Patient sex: M
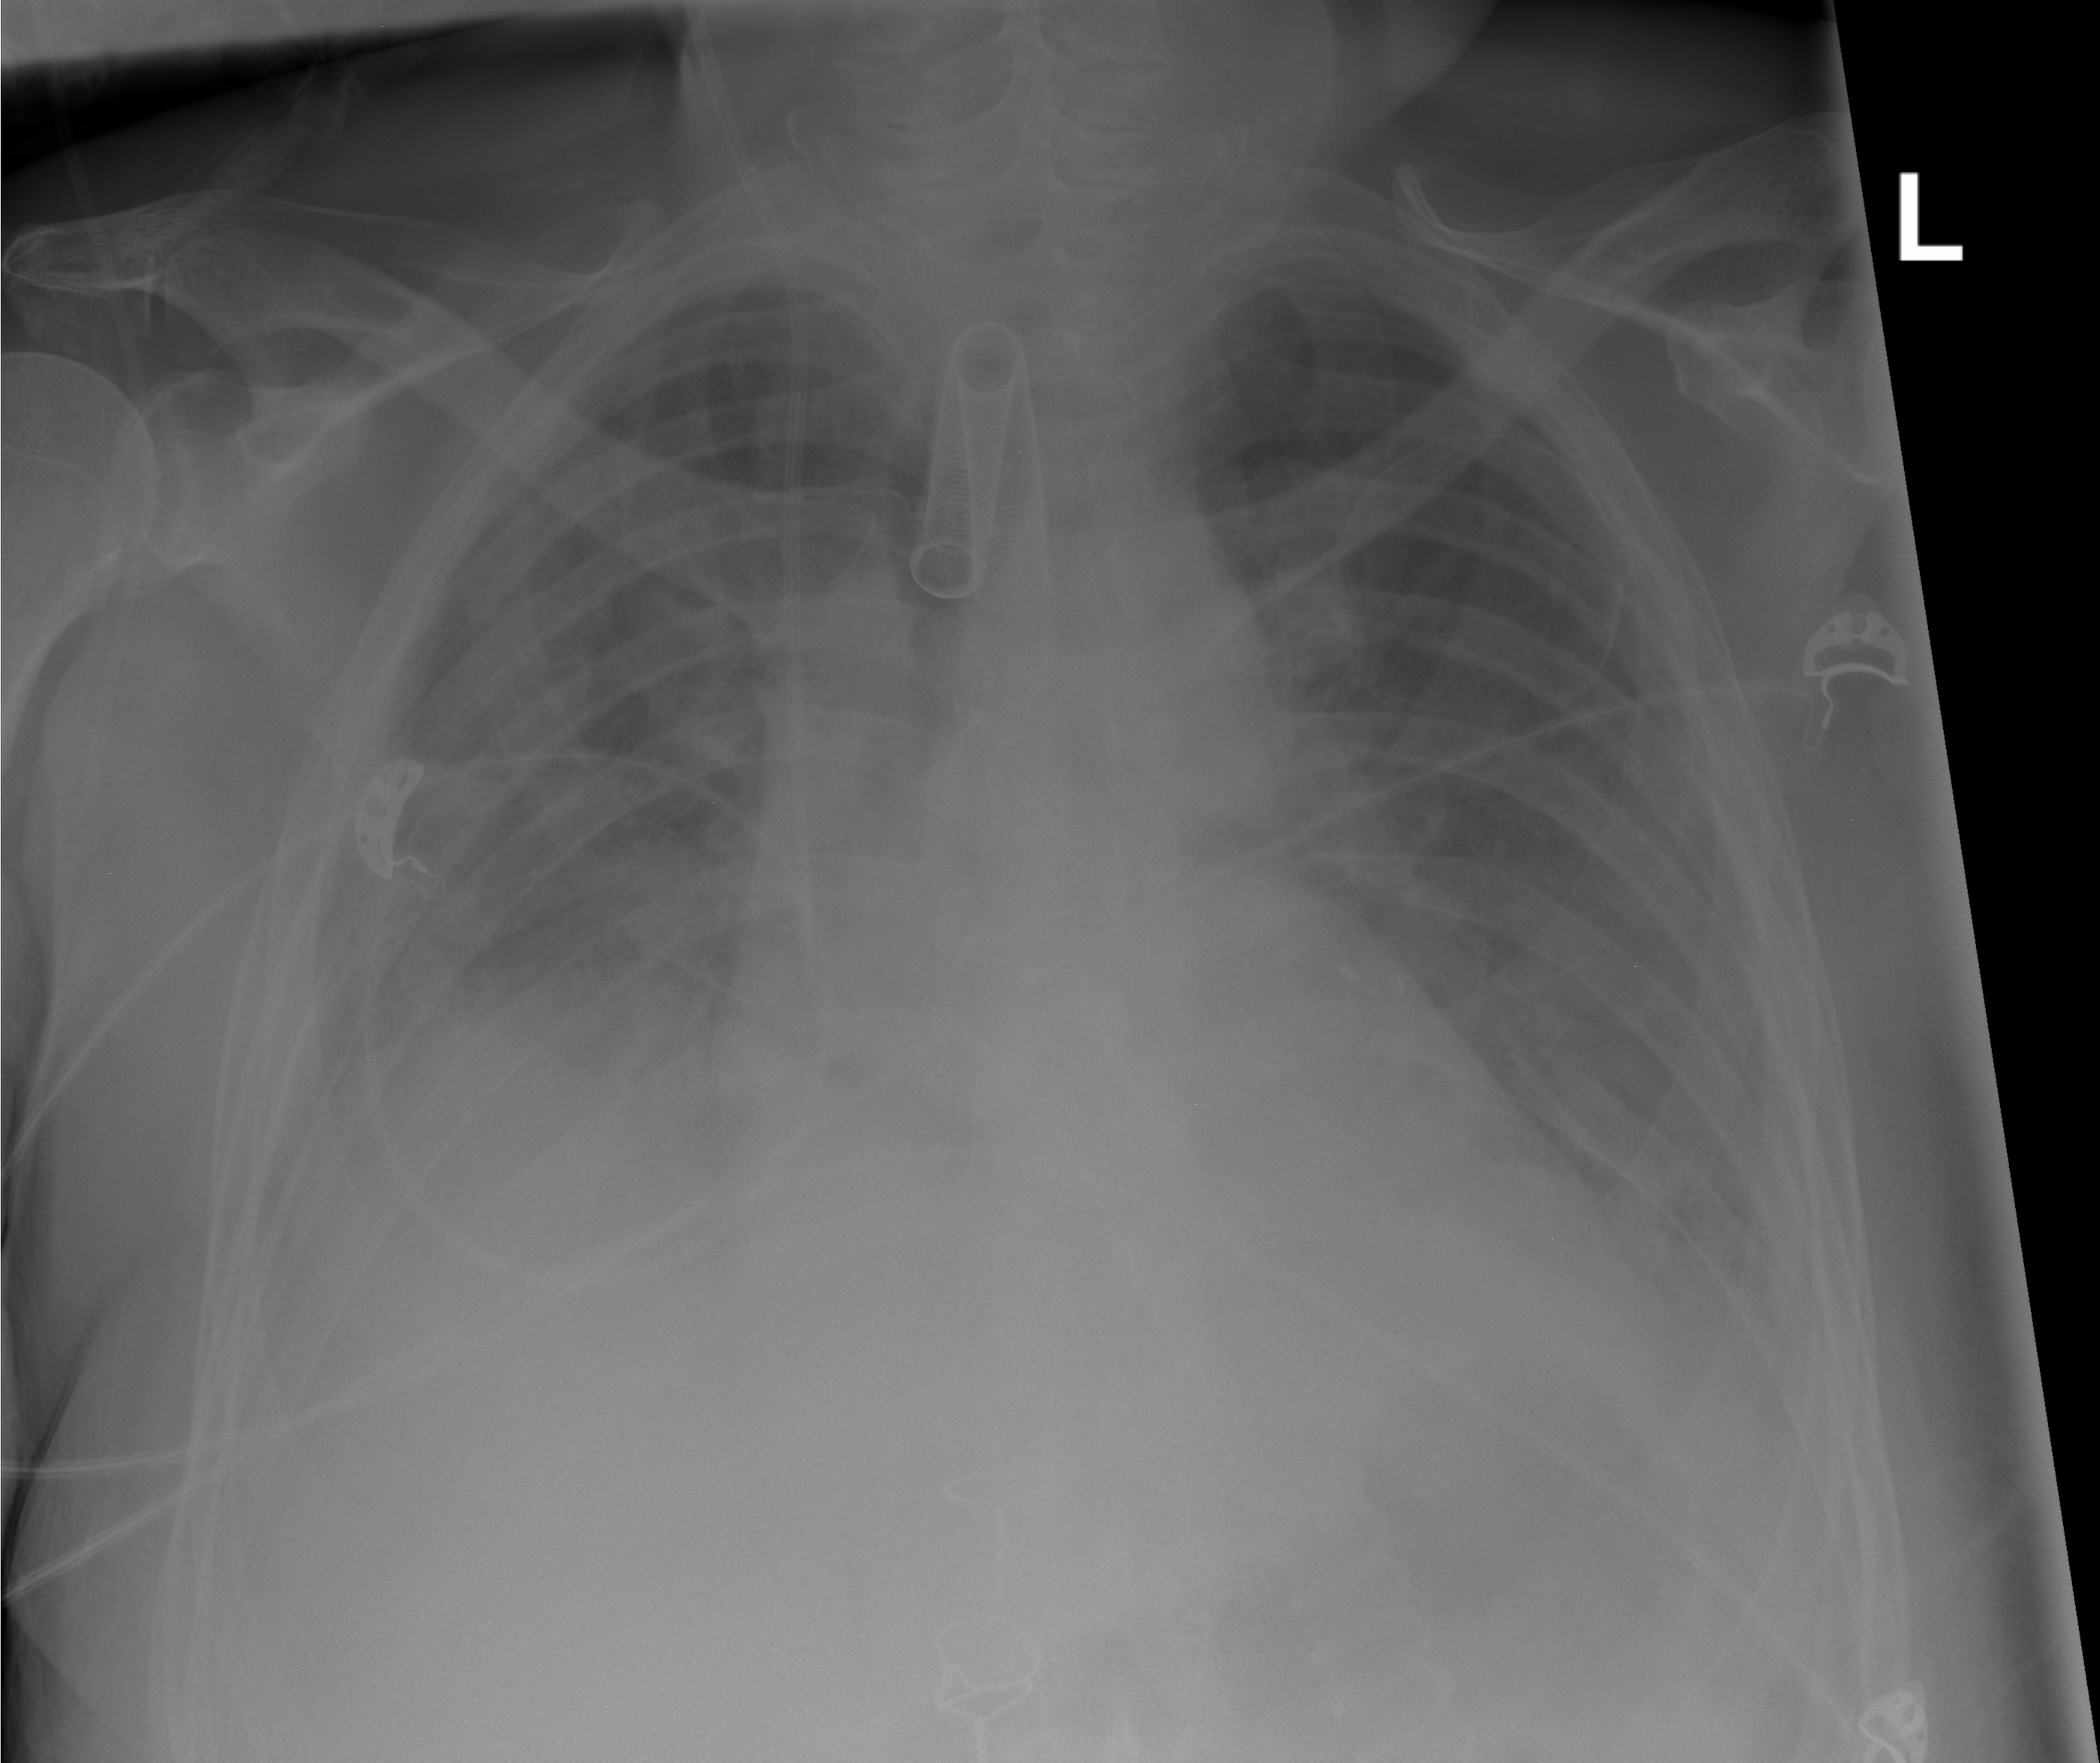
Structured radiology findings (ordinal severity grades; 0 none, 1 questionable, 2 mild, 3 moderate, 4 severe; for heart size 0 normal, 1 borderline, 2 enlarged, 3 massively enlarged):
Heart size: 1
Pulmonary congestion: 0
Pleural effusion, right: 2
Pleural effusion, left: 0
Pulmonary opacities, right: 2
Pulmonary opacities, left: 0
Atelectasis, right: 2
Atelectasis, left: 2